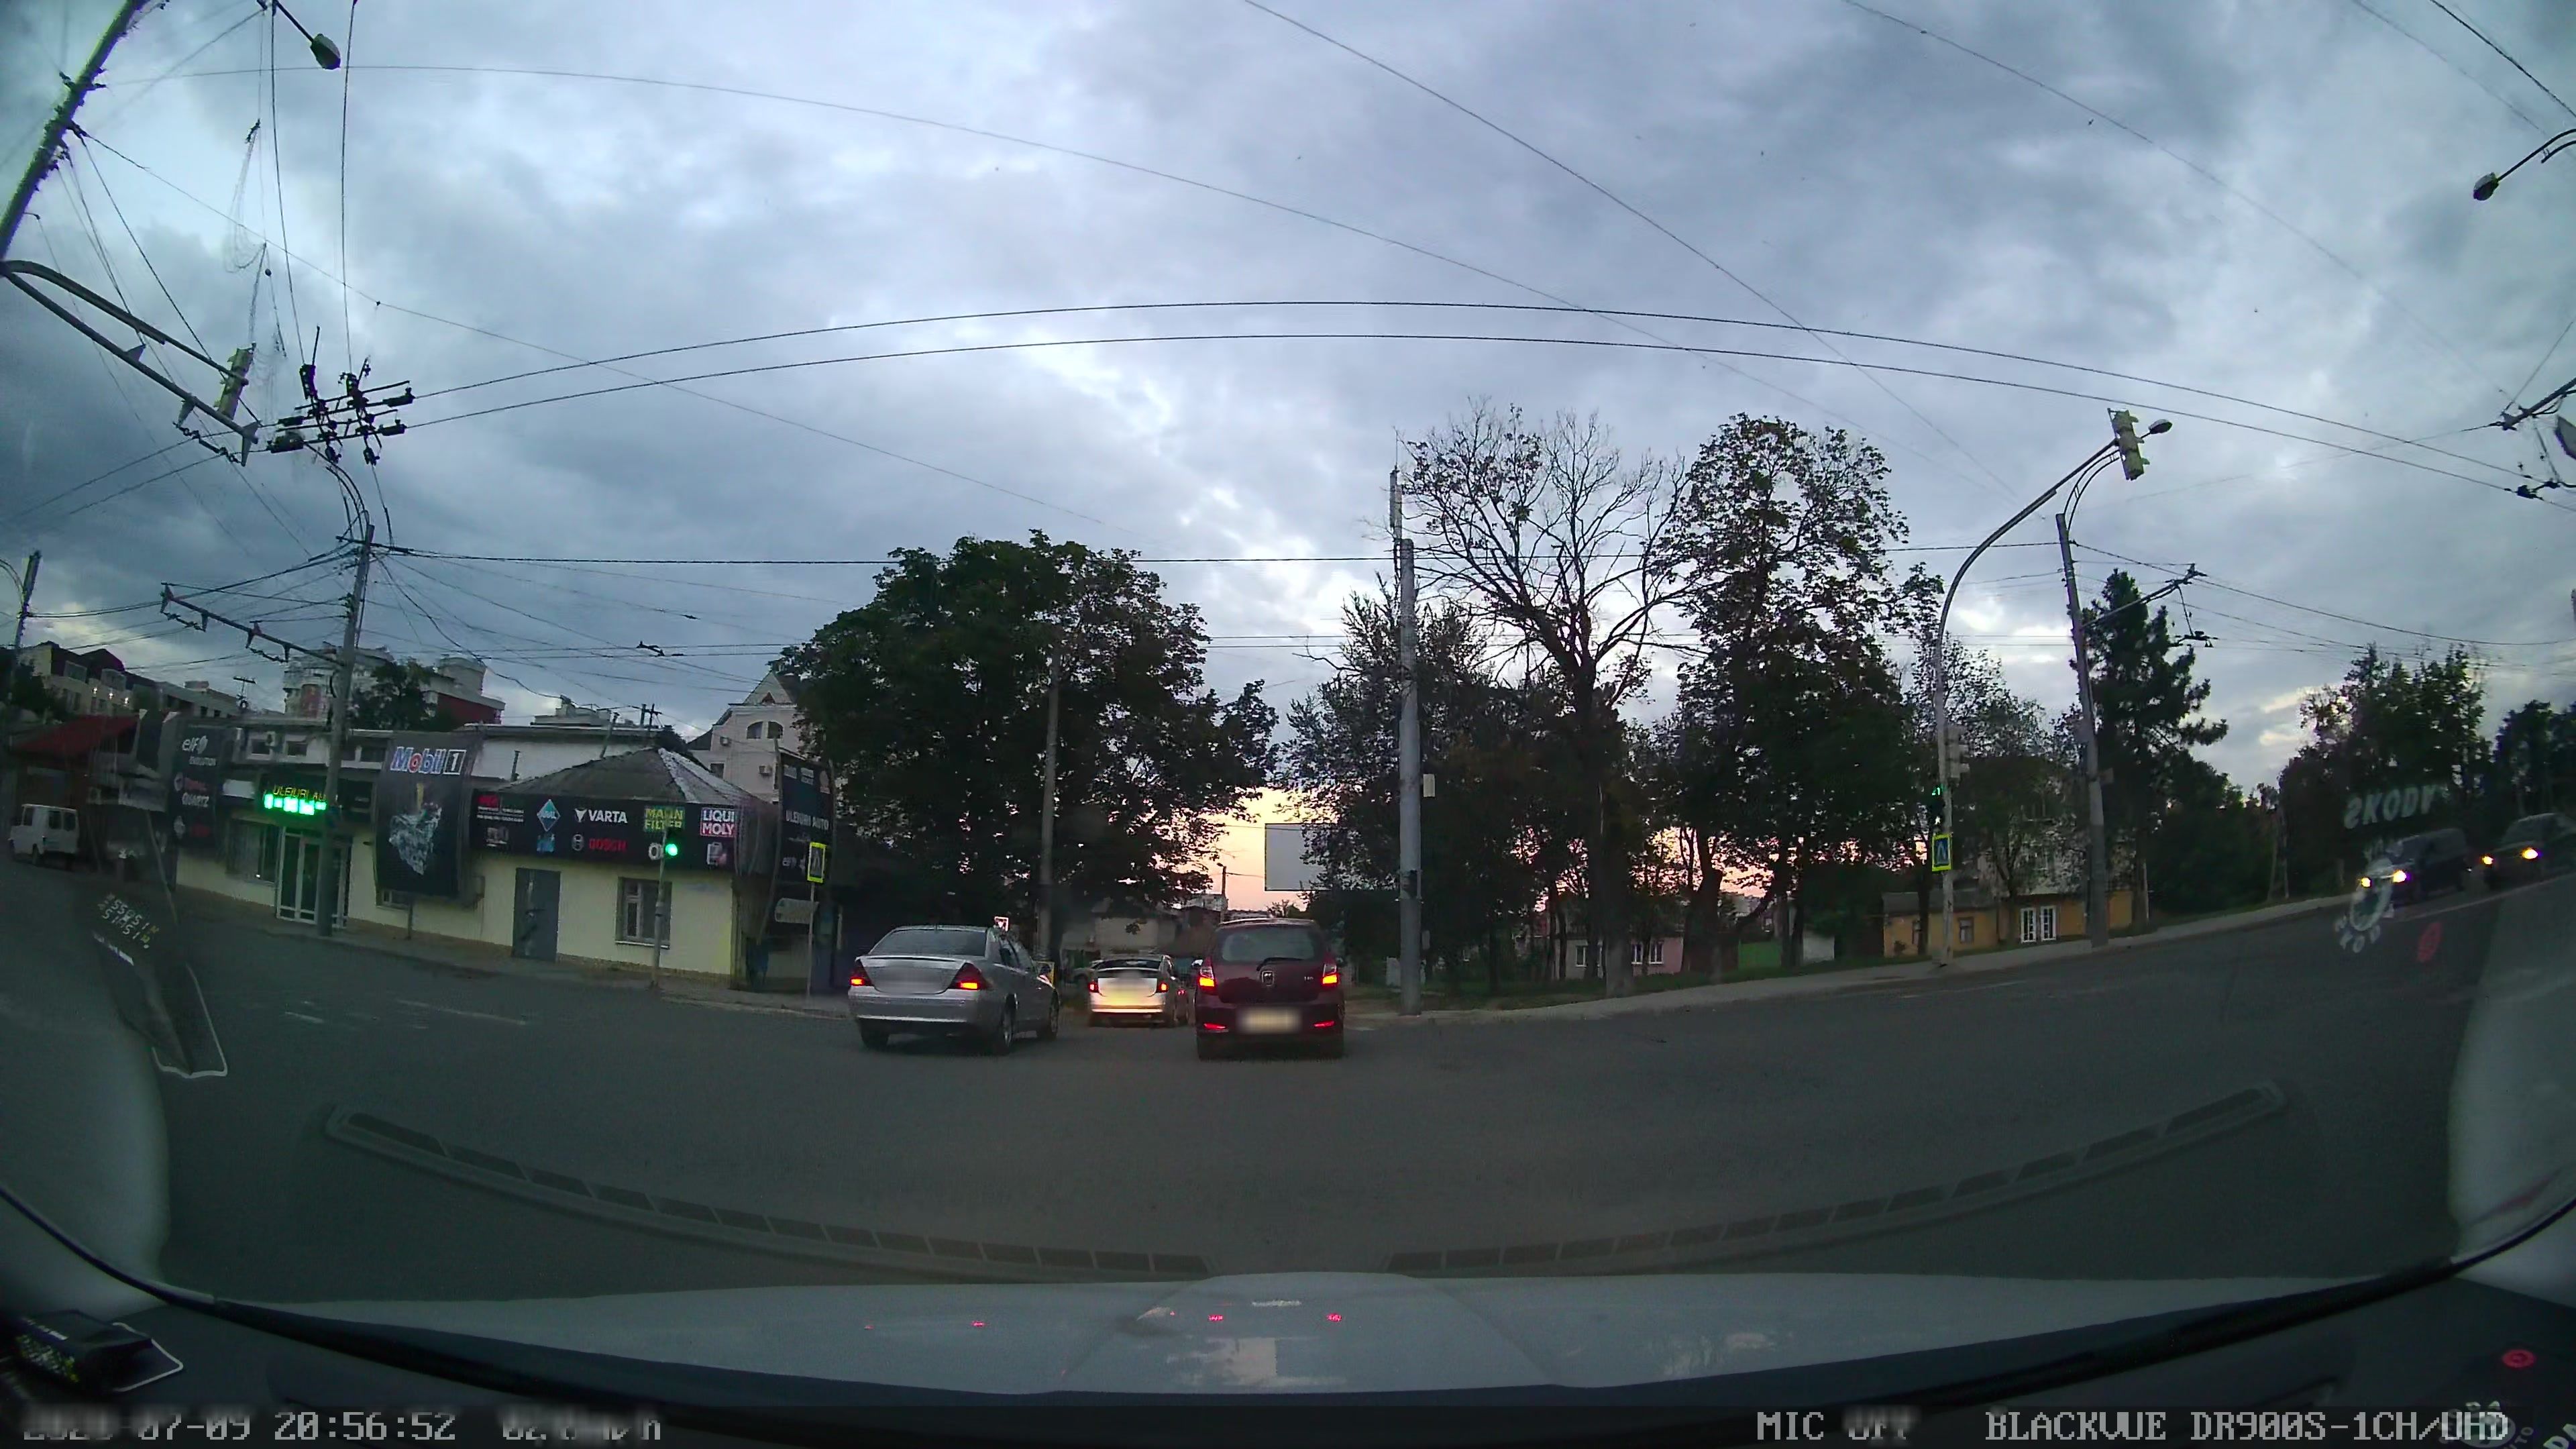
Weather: cloudy
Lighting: dusk/dawn
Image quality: good
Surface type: driving surface
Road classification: secondary
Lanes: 2
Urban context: urban centre
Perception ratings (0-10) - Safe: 3.41, Lively: 4.21, Beautiful: 3.69, Boring: 1.17, Depressing: 1.2, Wealthy: 0.46